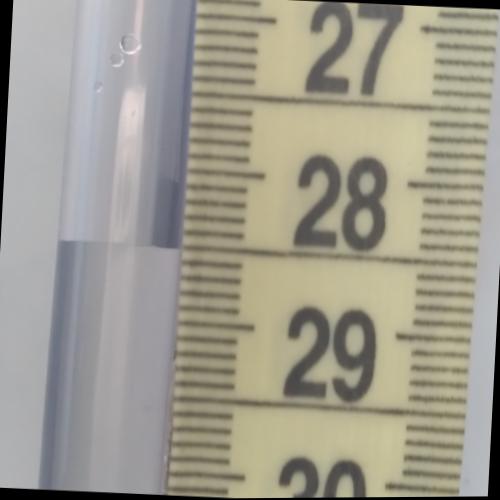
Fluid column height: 28.5 cm